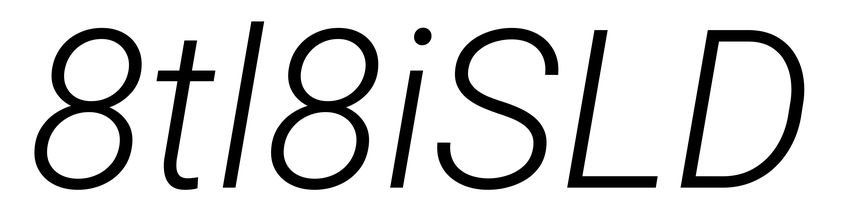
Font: Roboto-Italic_Light_Italic